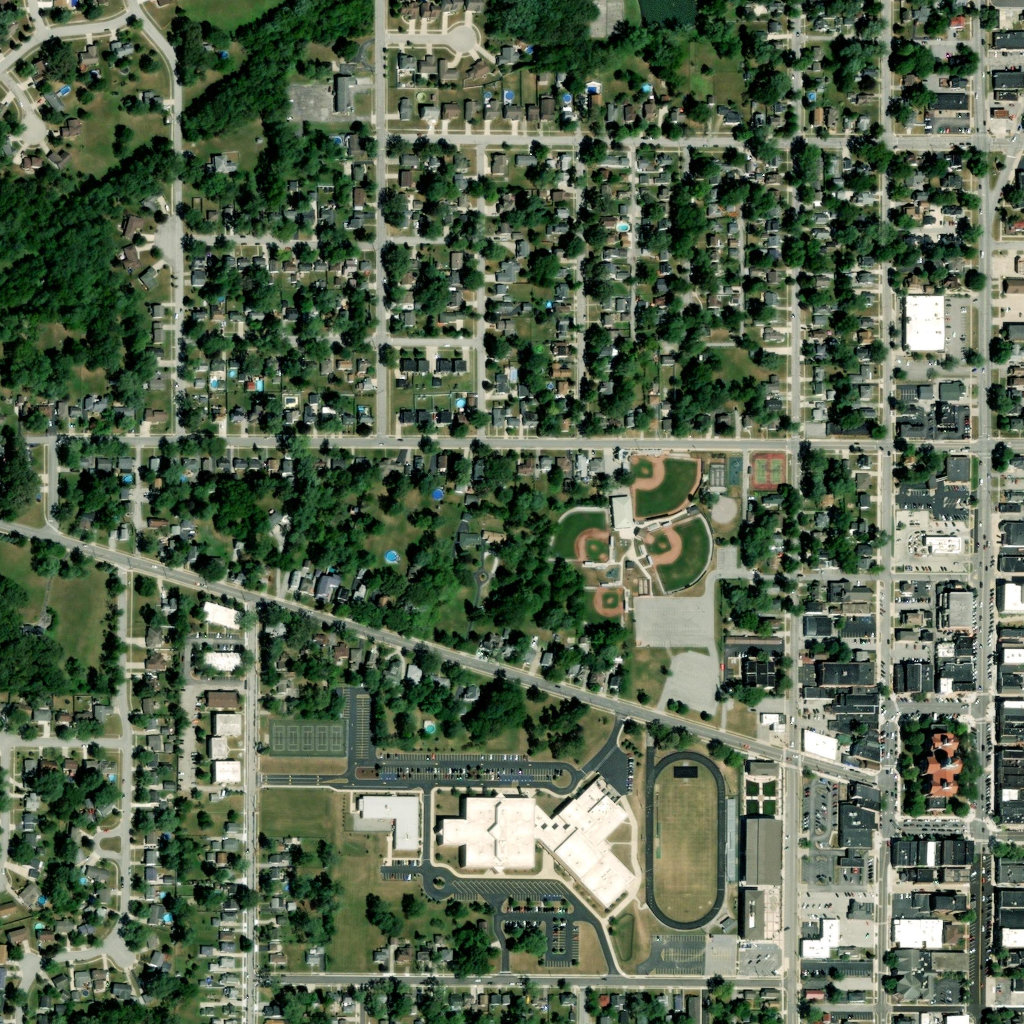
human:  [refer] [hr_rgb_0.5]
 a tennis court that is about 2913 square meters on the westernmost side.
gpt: <box>[[26, 70, 34, 73, 0]]</box>